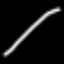
Label: line